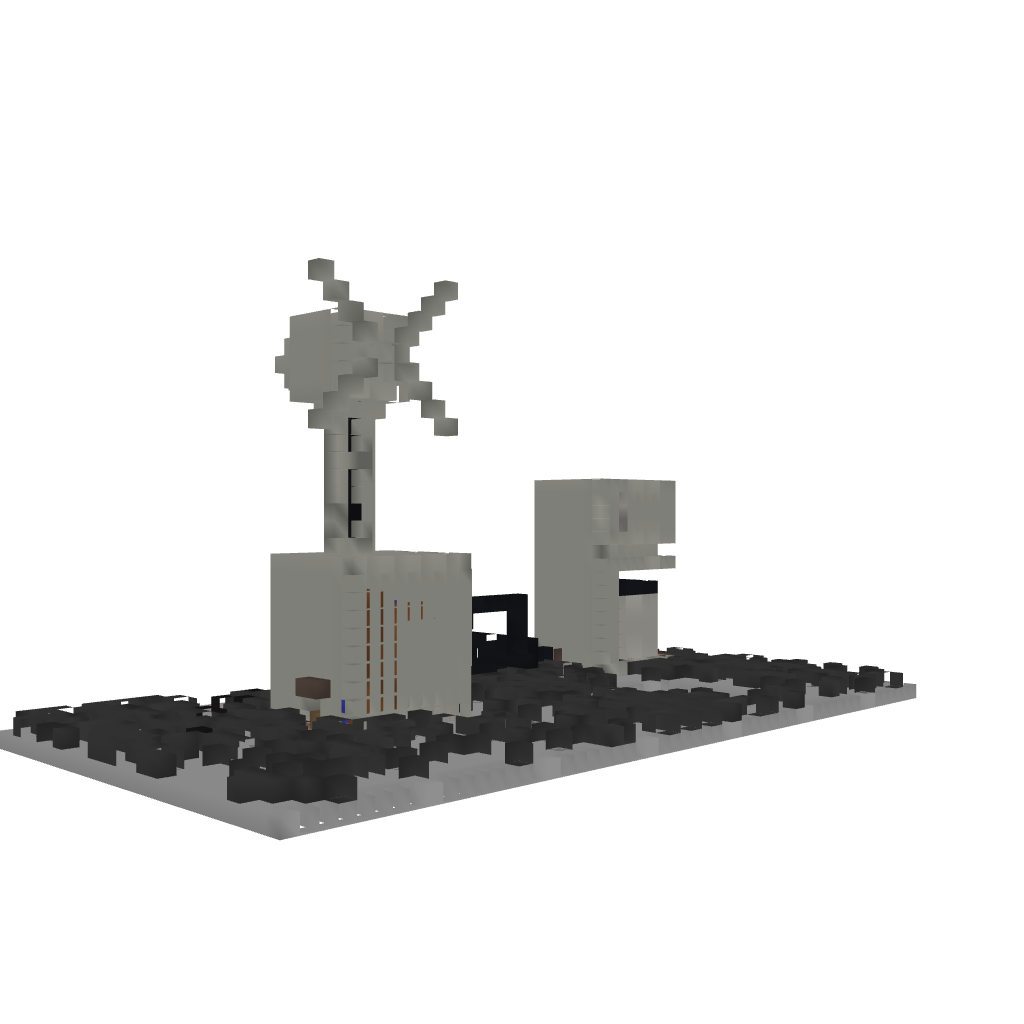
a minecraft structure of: PHILIPS coffeemaker.